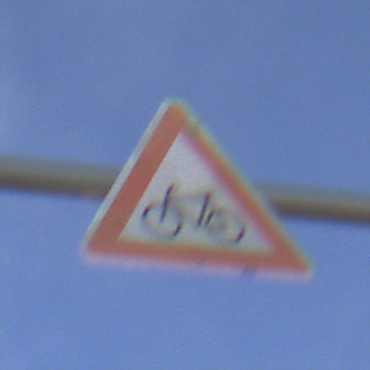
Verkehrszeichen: RadverkehrRechts
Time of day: SunriseSunset
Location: Outdoor (Nature)
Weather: PartlyCloudy
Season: NotSpecified
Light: Natural